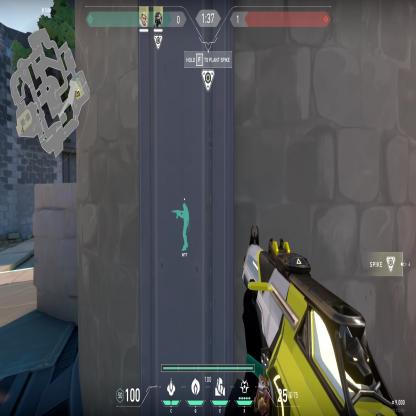
Label: teammate